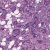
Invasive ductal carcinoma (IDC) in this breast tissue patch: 1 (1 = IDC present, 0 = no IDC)